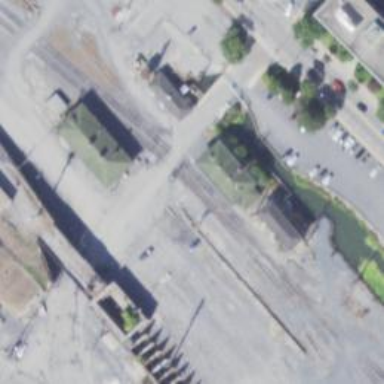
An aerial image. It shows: Railway siding for service.